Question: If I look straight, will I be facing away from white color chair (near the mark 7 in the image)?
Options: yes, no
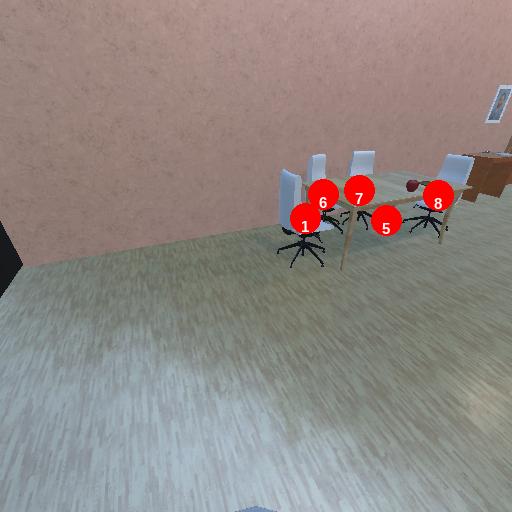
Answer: yes